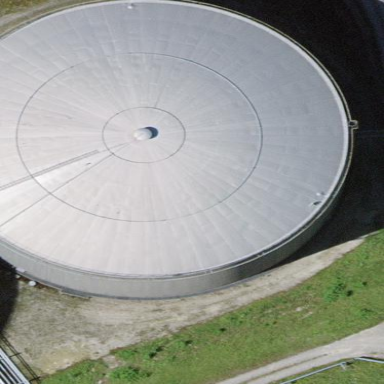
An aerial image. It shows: Building with storage tank.